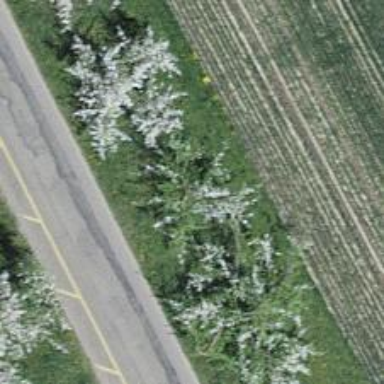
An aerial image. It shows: Avenue of deciduous broadleaved trees.